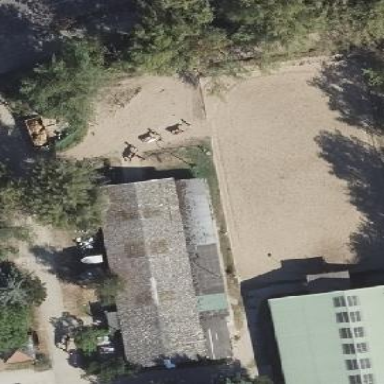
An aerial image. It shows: Stable.